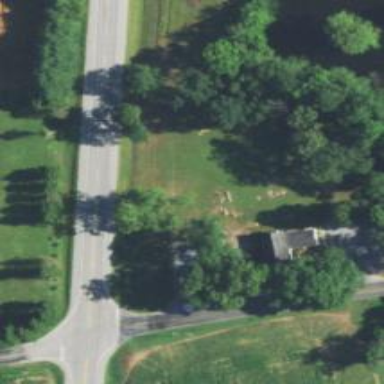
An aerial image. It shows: Grave yard.